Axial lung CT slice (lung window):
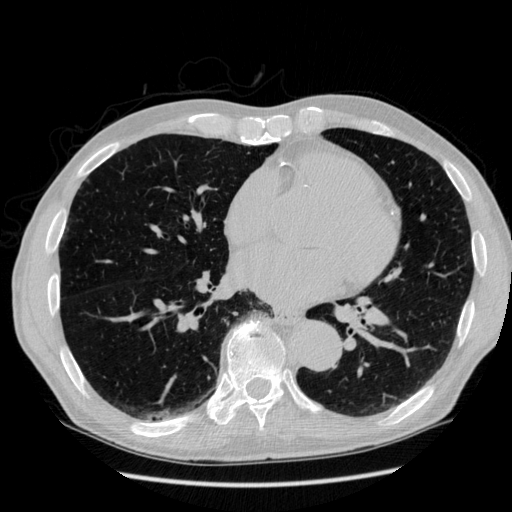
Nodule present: no